You are looking at the envelope spectrum of a bearing's vibration signal. The marked vertical lines are the theoretical fault frequencies for the outer race, inner race, rolling elements, and cage. What is the most likely bearing condition (normal, inner_race, outer_race, ball)?
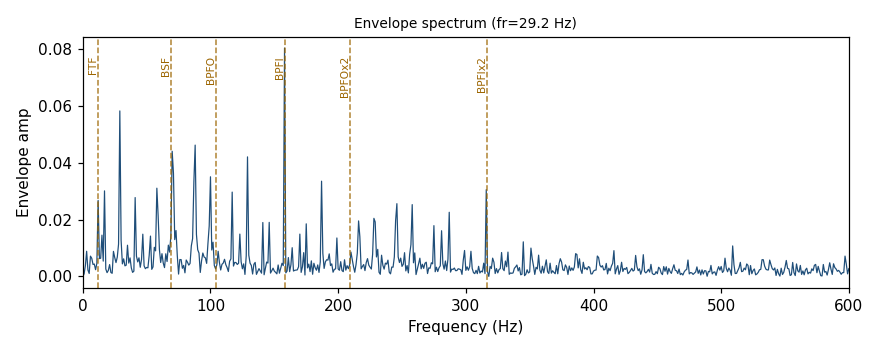
Answer: inner_race